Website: crate-barrel
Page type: store-pickup
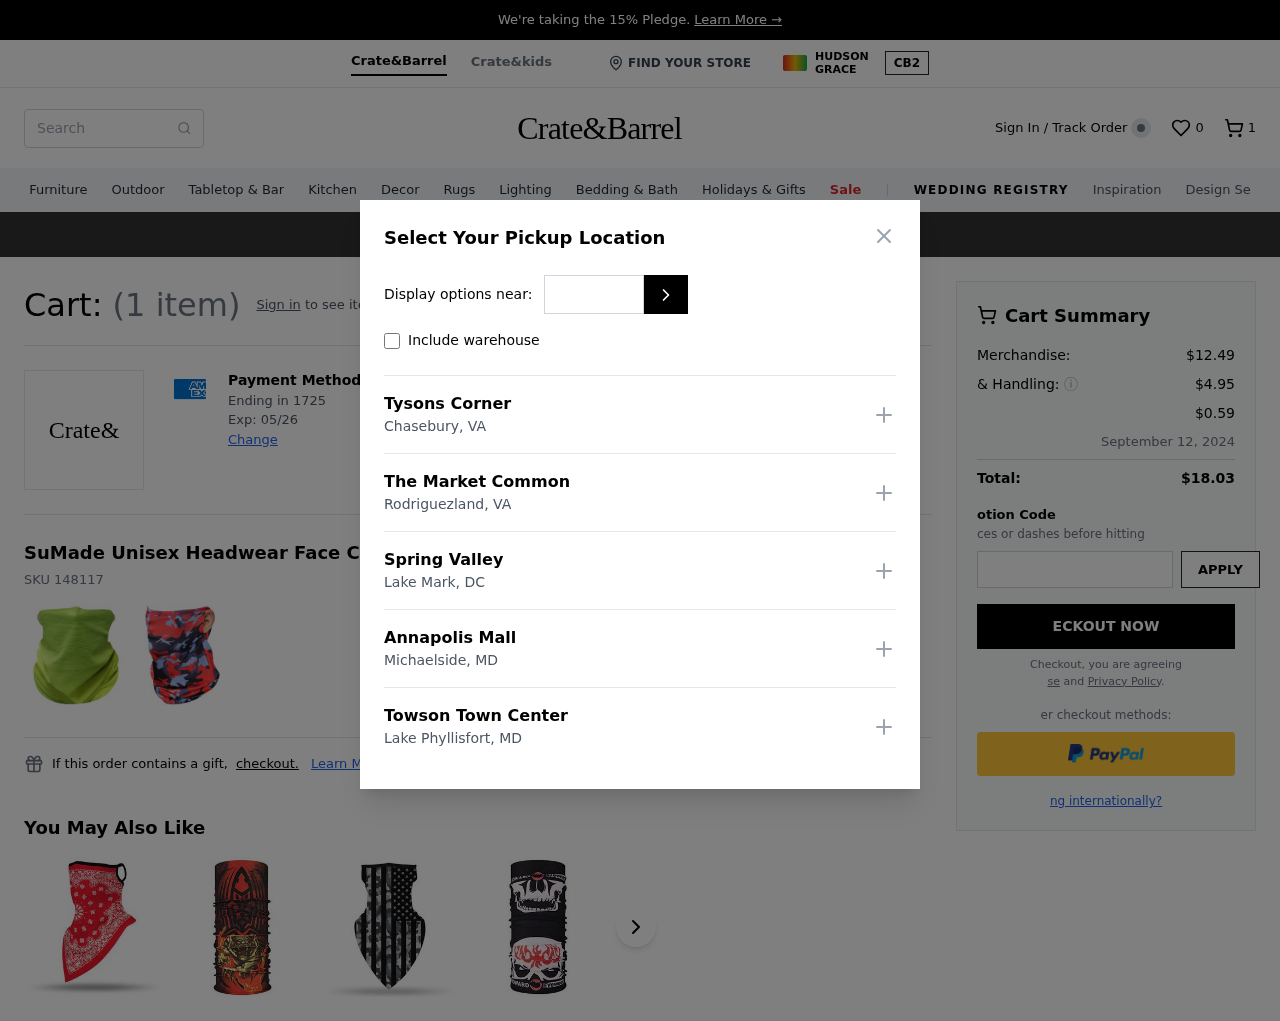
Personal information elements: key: PII_CARD_EXPIRY
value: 05/26
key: PII_CARD_LAST4
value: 1725
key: PII_LOCATION1_CITY
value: Chasebury
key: PII_LOCATION1_NAME
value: Tysons Corner
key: PII_LOCATION1_STATE
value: VA
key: PII_LOCATION2_CITY
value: Rodriguezland
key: PII_LOCATION2_NAME
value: The Market Common
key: PII_LOCATION2_STATE
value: VA
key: PII_LOCATION3_CITY
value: Lake Mark
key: PII_LOCATION3_NAME
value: Spring Valley
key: PII_LOCATION3_STATE
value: DC
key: PII_LOCATION4_CITY
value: Michaelside
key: PII_LOCATION4_NAME
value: Annapolis Mall
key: PII_LOCATION4_STATE
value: MD
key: PII_LOCATION5_CITY
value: Lake Phyllisfort
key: PII_LOCATION5_NAME
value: Towson Town Center
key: PII_LOCATION5_STATE
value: MD
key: PII_POSTCODE
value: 28526
Product elements: key: PRODUCT1_NAME
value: SuMade Unisex Headwear Face Cover Headband Magic Scarf Neck Gaiter Bandanas
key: PRODUCT1_SKU
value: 148117
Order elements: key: ORDER_NUM_ITEMS
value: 1
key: ORDER_NUM_ITEMS
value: (1 item)
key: ORDER_SUBTOTAL
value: $12.49
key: ORDER_SHIPPING_COST
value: $4.95
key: ORDER_SURCHARGE
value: $0.59
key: ORDER_DELIVERY_DATE
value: September 12, 2024
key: ORDER_TOTAL
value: $18.03
Search elements: key: HEADER_SEARCH
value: Search
Other elements: key: WISHLIST_NUM_ITEMS
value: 0